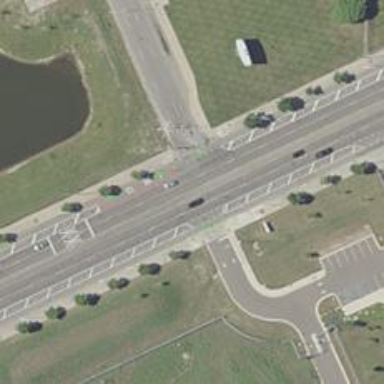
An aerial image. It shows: Secondary road with cycle track alongside.